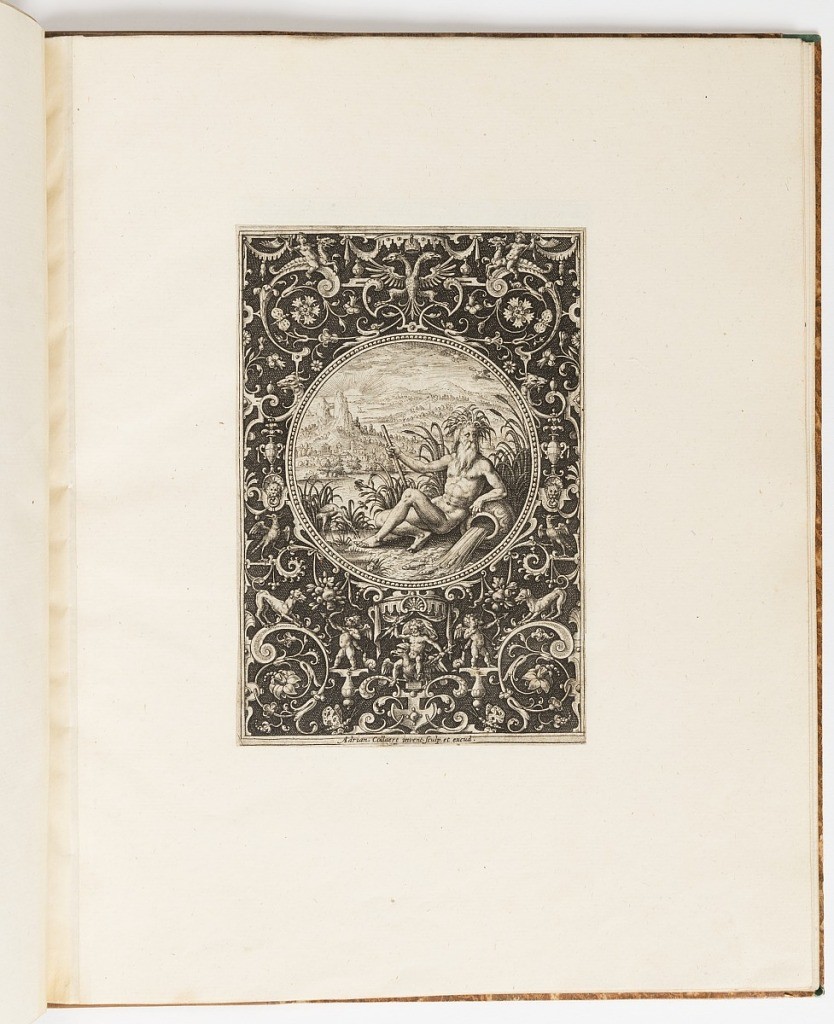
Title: River God, plate from a suite of 6 ornamental designs with the Judgement of Paris
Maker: Adriaen Collaert, Flemish, ca. 1560 – 1618
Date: ca. 1690
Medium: Engraving on laid paper
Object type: Print
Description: A river god with rushes in his hair reclines on a bank. Beside him is a crane and a vessel from which water and fish flow. The figure is set within a medallion on a dark field (sur fond noir) decorated with intricate grotesques.